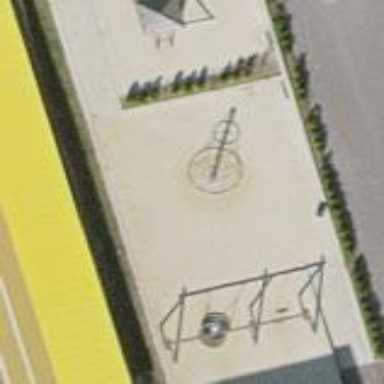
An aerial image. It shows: Playground area for leisure activities on the land.